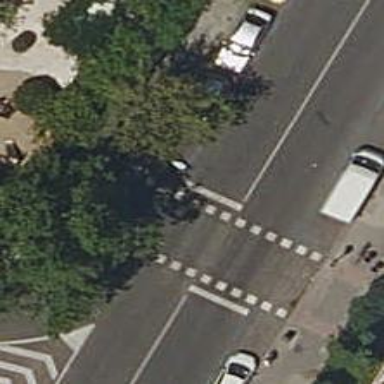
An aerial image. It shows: Traffic signals at road crossing.